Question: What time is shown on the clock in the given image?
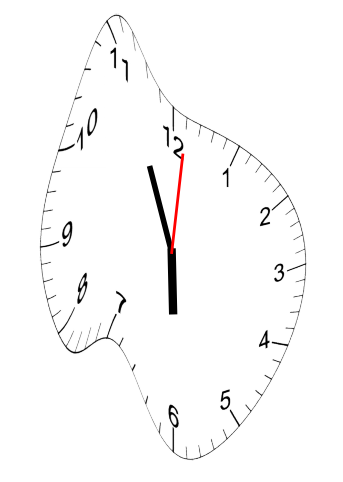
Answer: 05:56:01